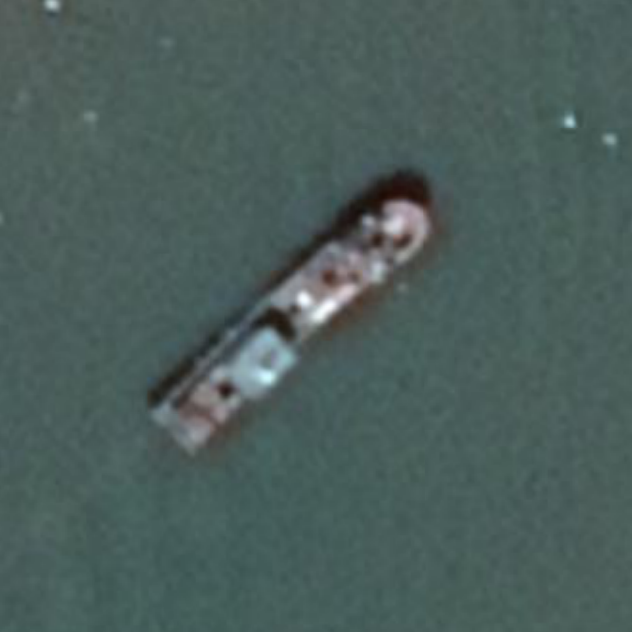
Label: civil